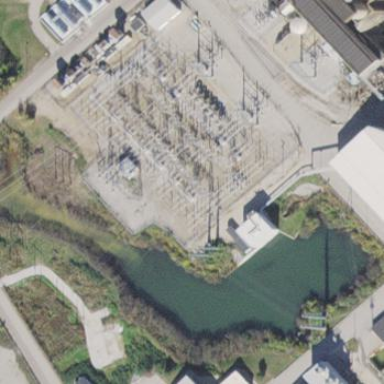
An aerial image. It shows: Transmission-level power substation.